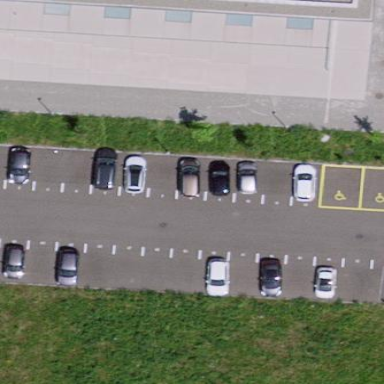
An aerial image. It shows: Paved parking area.